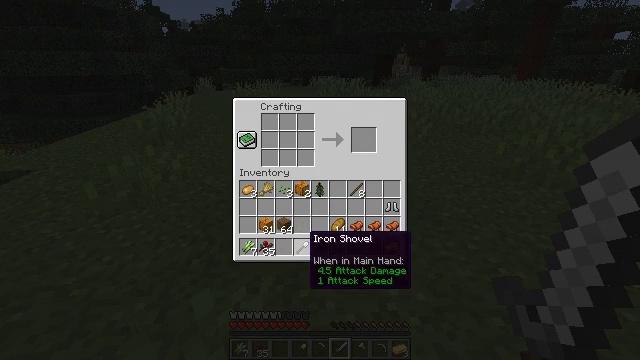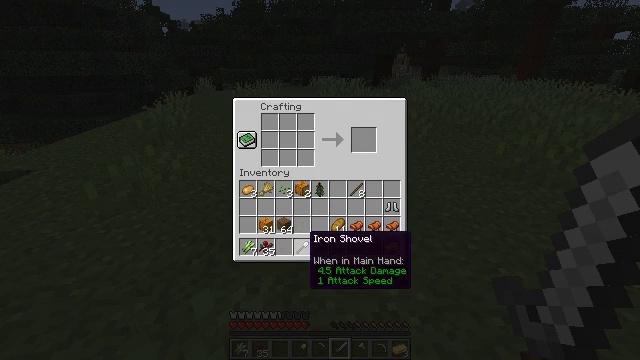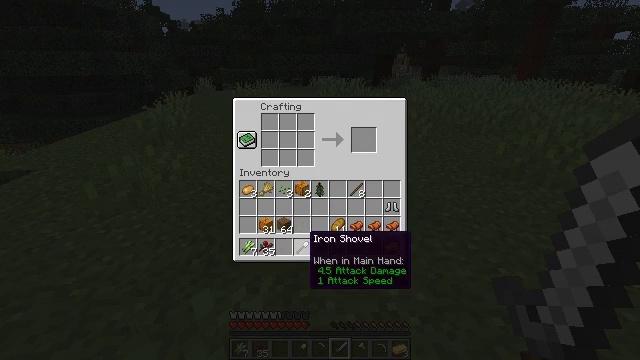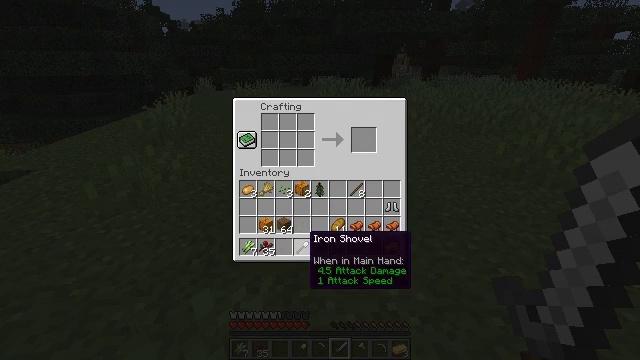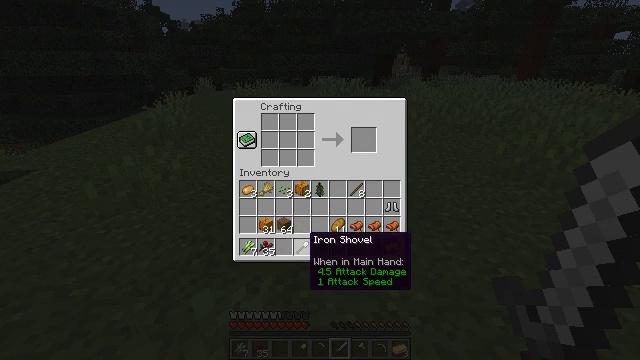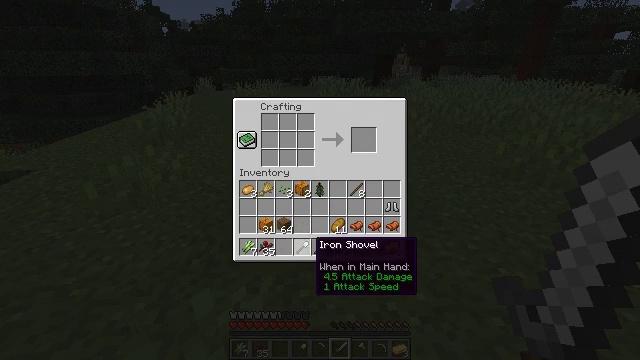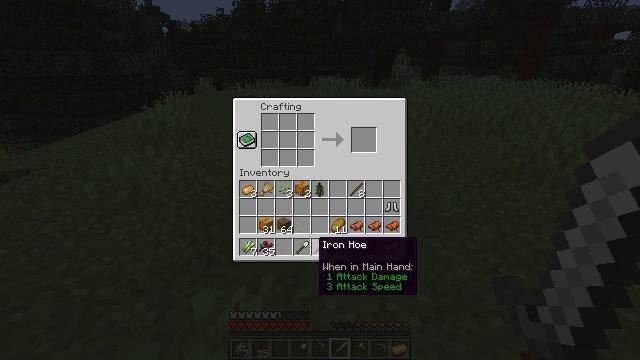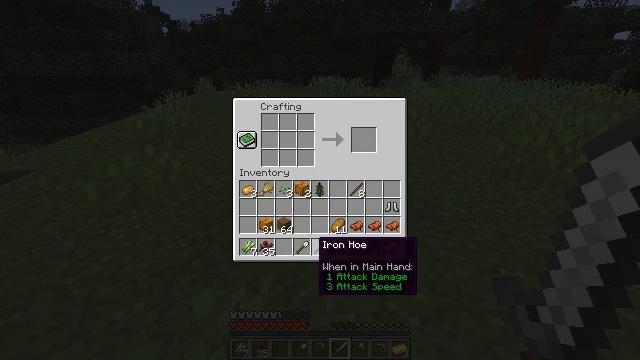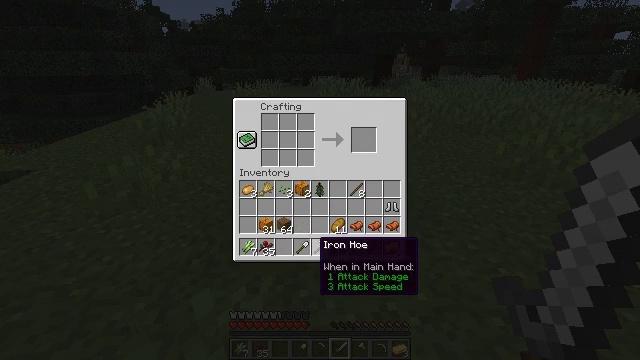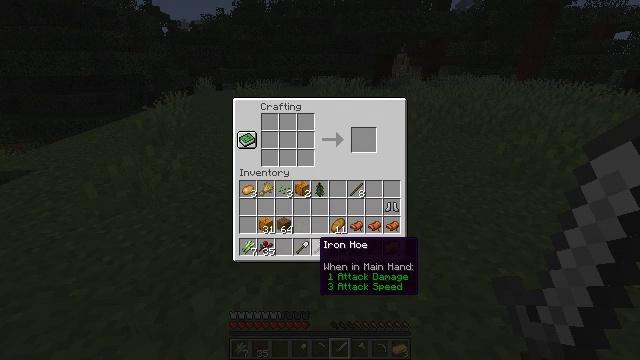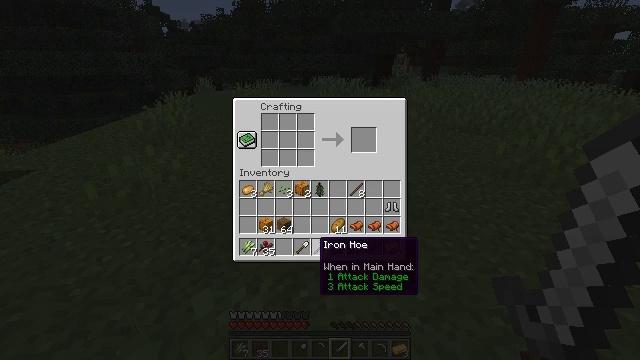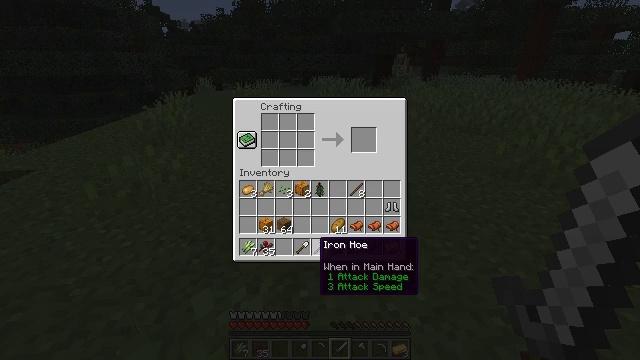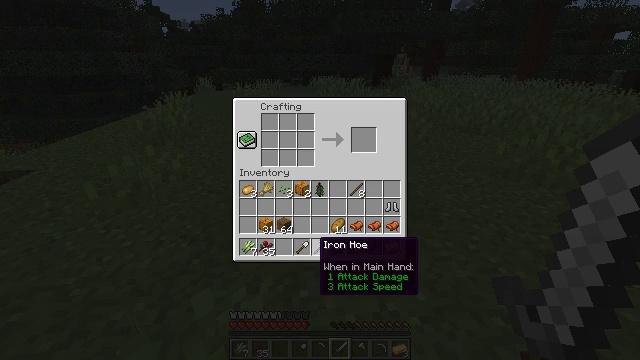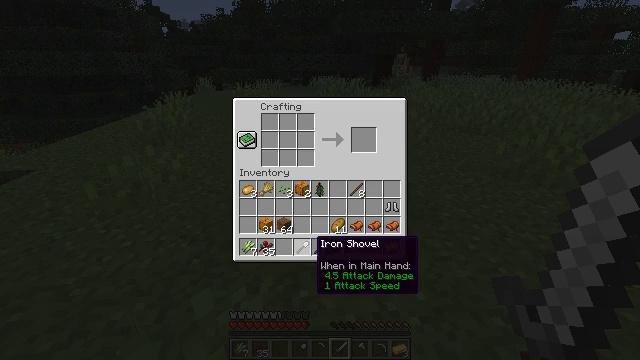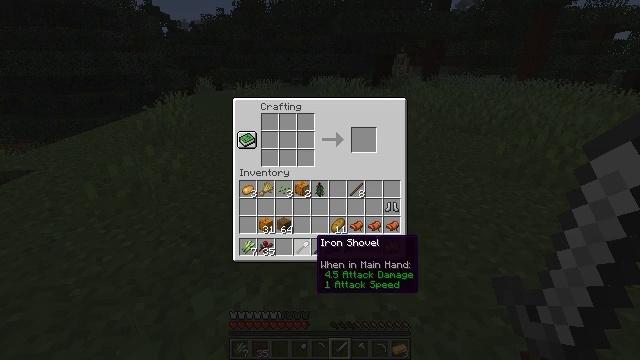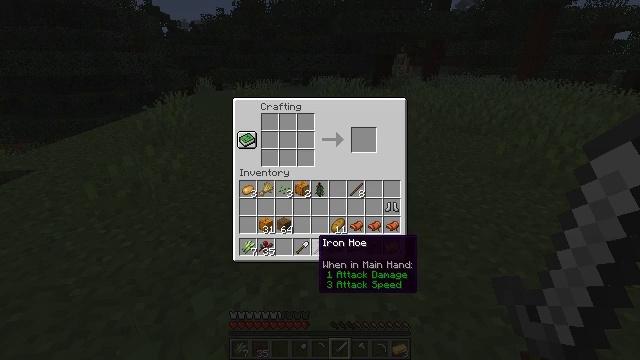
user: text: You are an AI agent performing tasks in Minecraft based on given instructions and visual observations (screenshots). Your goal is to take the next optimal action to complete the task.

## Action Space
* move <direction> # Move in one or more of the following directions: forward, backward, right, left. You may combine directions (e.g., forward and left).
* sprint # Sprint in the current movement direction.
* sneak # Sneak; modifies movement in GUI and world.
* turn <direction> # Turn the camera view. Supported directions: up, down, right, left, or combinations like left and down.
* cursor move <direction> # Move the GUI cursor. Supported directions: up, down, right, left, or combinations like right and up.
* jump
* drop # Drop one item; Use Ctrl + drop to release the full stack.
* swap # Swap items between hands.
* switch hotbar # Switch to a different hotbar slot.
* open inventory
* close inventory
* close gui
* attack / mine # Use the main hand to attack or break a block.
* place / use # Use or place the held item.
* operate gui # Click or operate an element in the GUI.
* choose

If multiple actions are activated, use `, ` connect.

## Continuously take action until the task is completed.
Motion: motion action
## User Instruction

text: Mine the grass in the plains.
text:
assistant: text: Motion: no_op
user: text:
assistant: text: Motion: no_op
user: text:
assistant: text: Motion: no_op
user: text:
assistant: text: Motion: no_op
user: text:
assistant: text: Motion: no_op
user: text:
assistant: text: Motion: no_op
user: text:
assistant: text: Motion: no_op
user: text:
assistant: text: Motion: no_op
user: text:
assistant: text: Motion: no_op
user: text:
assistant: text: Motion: no_op
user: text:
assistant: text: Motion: no_op
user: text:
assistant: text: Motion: no_op
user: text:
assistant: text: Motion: no_op
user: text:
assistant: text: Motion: no_op
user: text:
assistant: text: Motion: no_op
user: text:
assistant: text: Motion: no_op
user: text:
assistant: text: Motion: no_op
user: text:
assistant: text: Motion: no_op
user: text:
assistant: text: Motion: no_op
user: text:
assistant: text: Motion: no_op
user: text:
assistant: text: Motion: cursor move right
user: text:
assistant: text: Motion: cursor move right
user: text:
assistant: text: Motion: no_op
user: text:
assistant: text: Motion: no_op
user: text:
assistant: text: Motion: no_op
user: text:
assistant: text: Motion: no_op
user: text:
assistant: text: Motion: no_op
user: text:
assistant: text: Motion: close gui
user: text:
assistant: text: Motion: no_op
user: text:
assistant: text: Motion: no_op